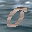
Label: 0